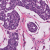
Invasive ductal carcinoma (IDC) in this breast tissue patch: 1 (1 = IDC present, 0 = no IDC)